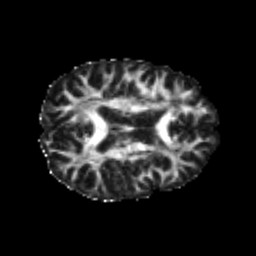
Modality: FA
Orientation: axial
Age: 22
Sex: male
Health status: healthy
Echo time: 0.074 s